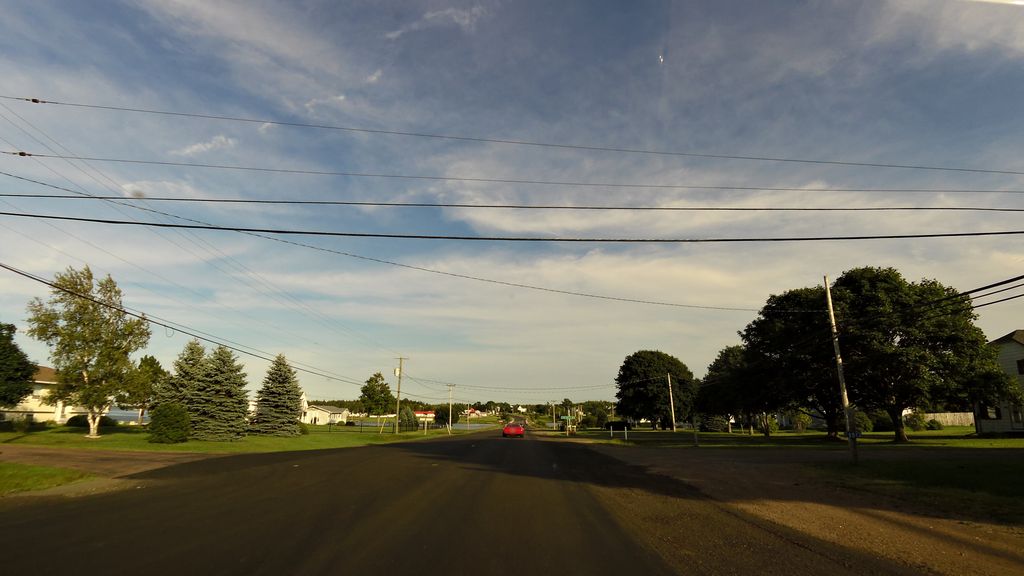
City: charlottetown